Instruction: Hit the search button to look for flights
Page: home
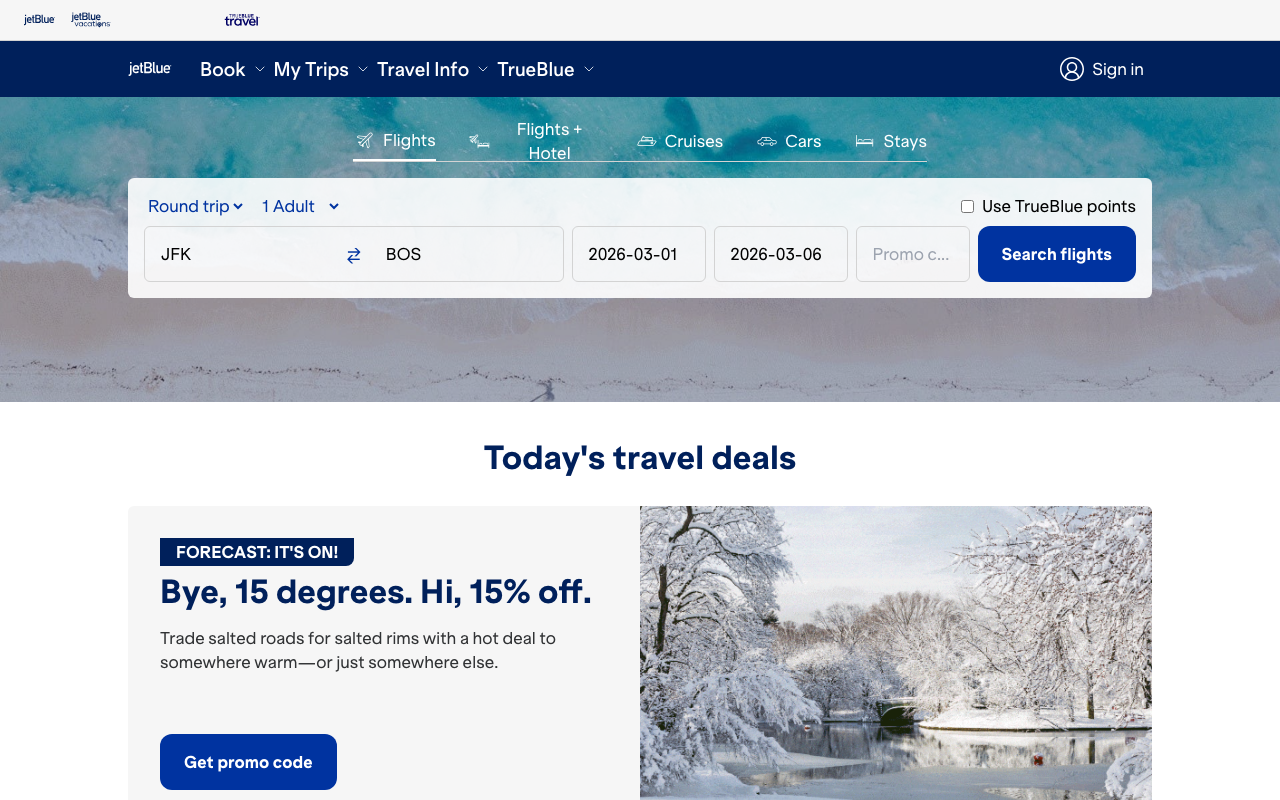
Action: click